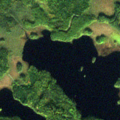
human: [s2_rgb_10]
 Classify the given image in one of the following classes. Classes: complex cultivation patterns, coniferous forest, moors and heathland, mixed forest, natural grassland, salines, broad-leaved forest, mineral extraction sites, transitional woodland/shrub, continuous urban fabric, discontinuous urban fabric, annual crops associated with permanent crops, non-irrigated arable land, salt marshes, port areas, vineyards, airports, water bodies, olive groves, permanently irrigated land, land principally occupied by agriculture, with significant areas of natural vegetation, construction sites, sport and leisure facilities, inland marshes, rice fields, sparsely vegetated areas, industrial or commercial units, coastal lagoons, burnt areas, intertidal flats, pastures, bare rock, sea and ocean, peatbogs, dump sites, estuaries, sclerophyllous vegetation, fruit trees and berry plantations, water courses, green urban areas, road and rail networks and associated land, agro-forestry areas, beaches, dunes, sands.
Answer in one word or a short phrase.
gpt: mixed forest, water bodies